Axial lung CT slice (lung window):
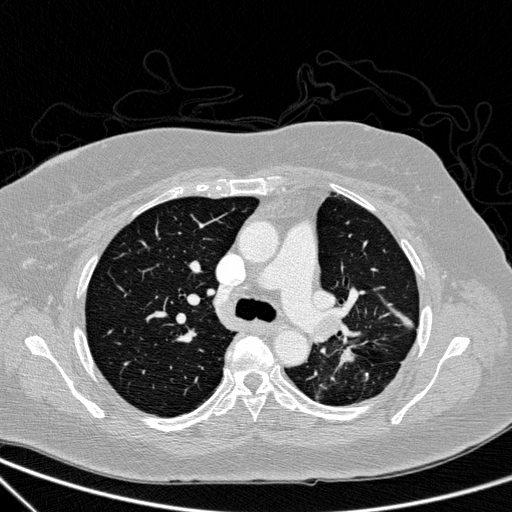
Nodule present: yes
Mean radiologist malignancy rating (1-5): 4